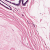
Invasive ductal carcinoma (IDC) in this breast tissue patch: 0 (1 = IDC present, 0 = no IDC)